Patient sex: M
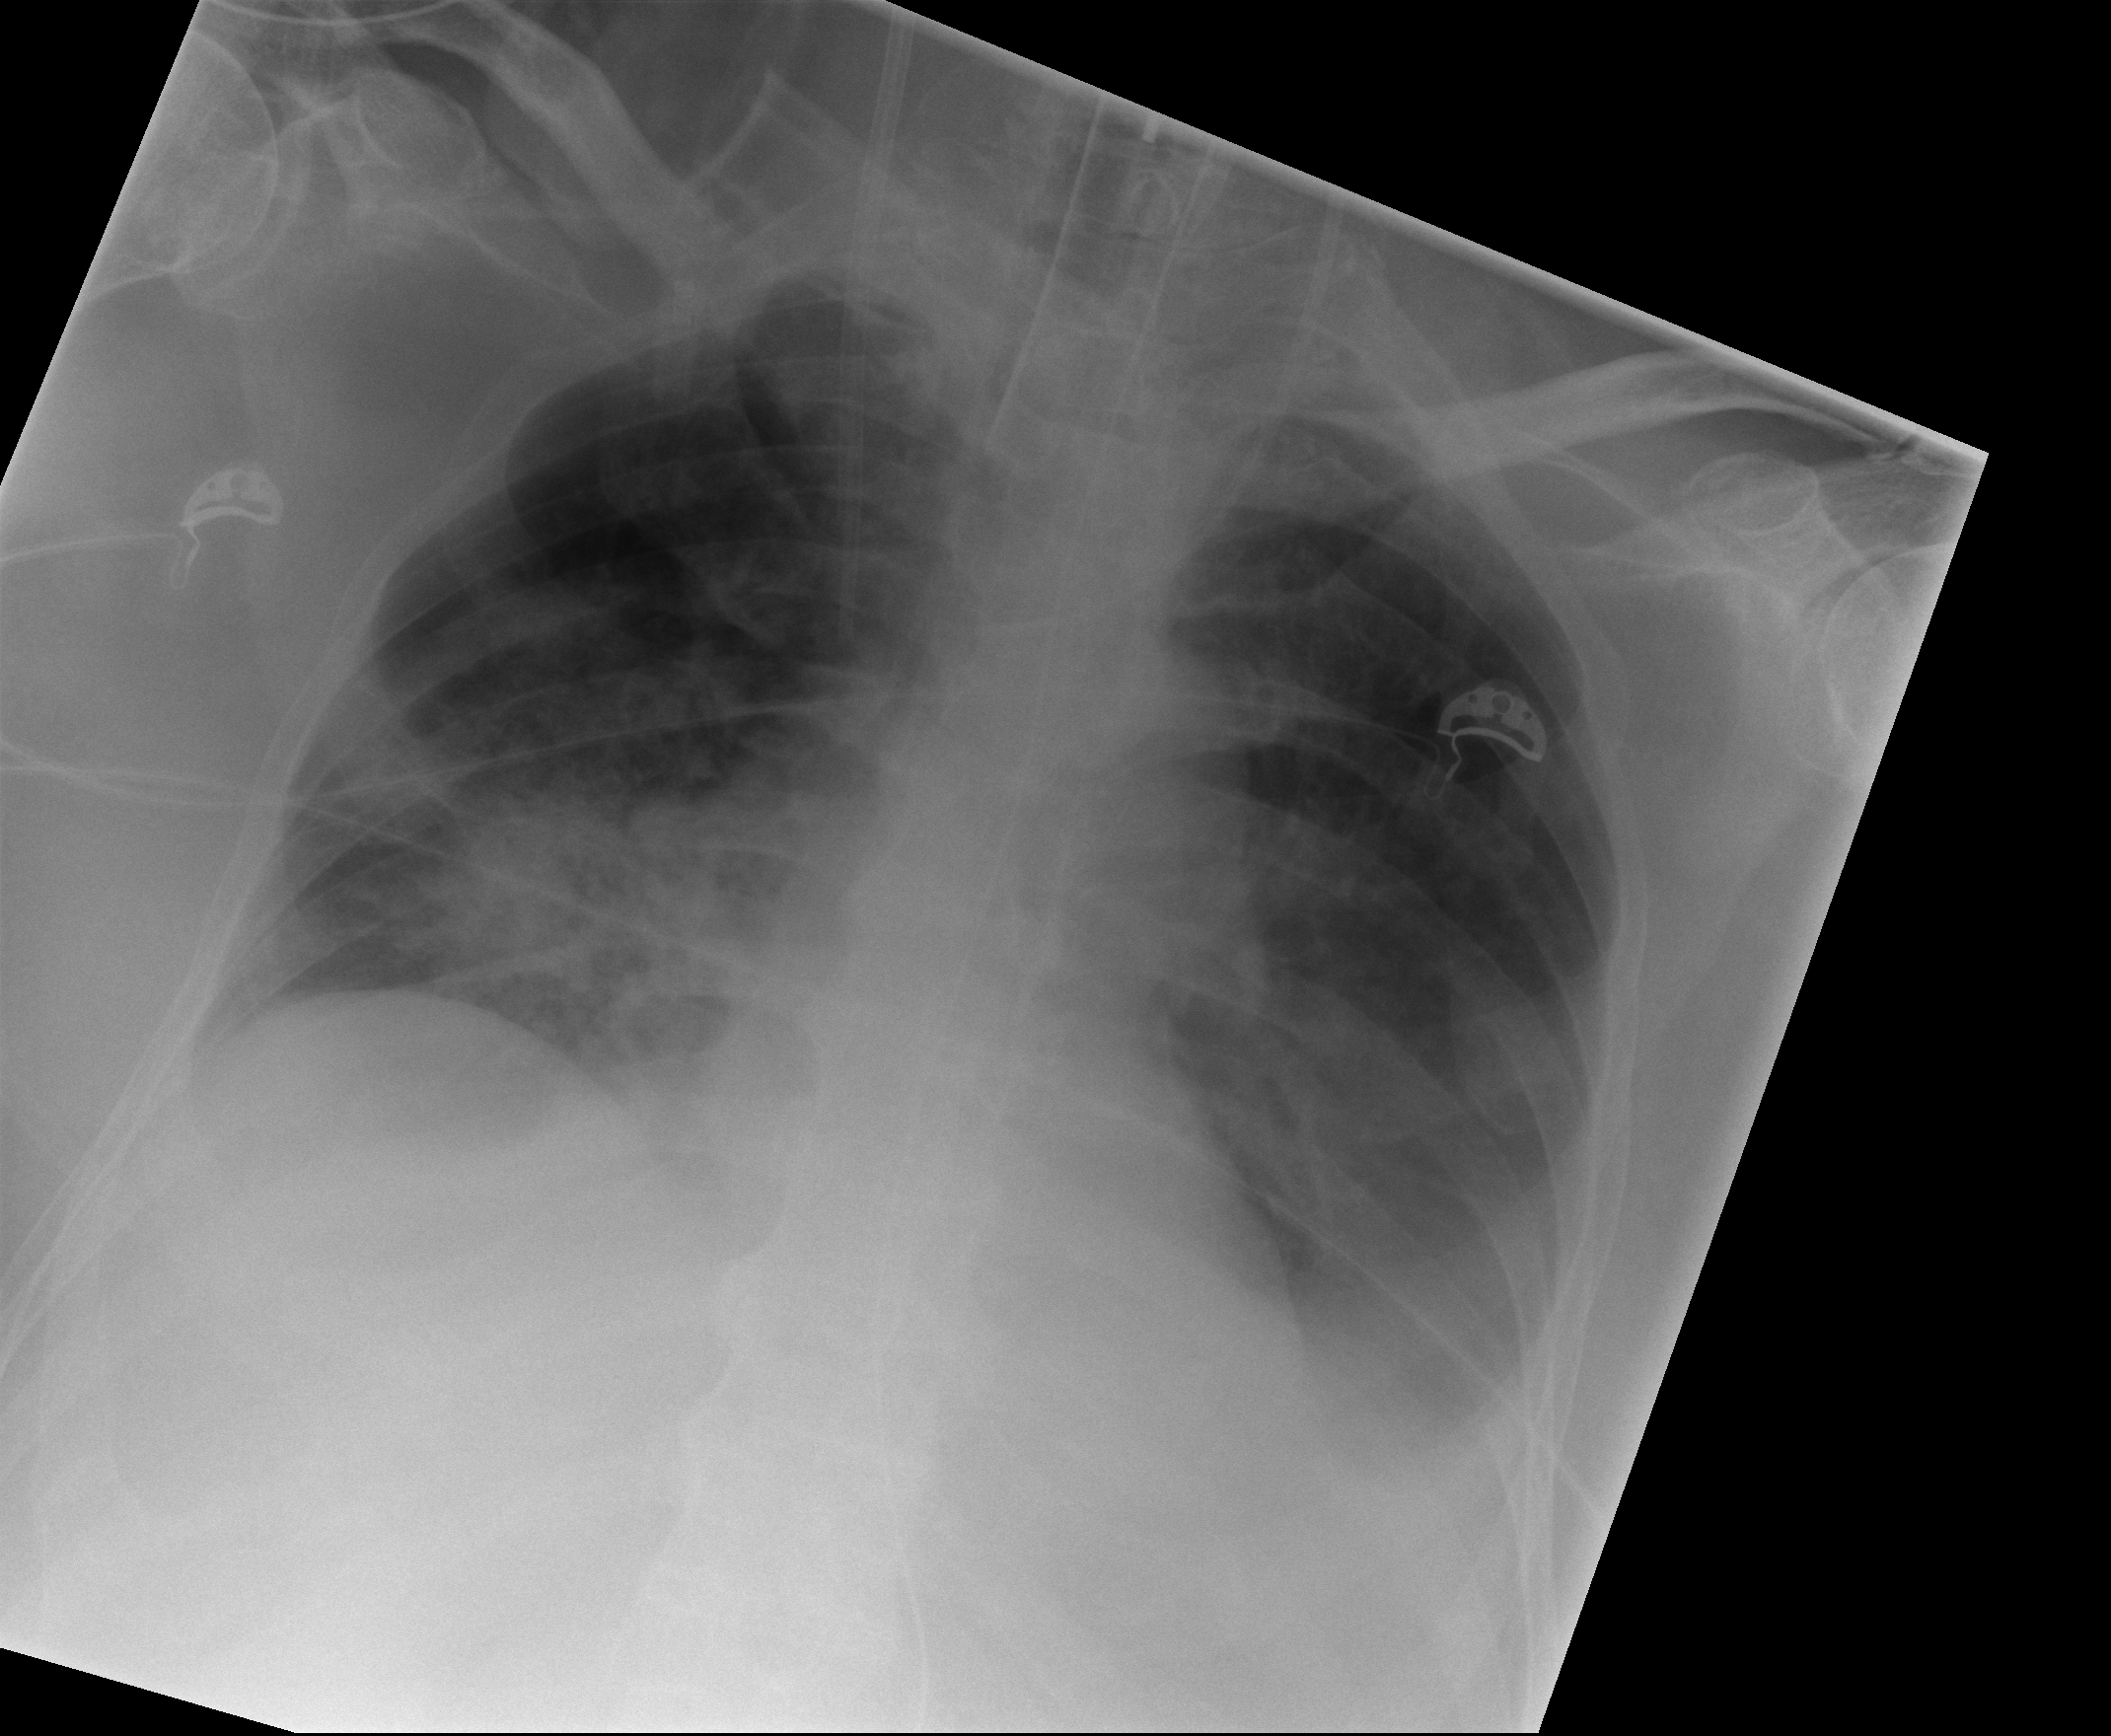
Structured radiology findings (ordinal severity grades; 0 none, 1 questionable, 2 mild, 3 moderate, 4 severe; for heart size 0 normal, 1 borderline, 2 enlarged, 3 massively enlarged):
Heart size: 0
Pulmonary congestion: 0
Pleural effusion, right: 2
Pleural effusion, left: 2
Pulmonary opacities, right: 3
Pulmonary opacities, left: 2
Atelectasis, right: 2
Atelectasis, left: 0